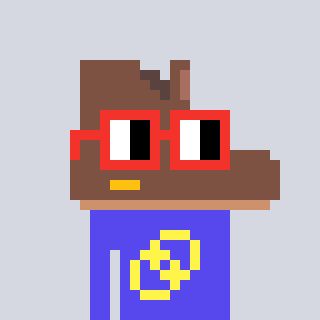
a pixel art character with square red glasses, a boot-shaped head and a computerblue-colored body on a cool background